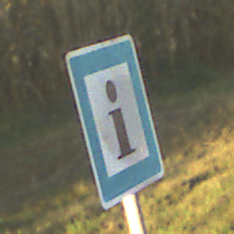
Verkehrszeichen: Informationsstelle
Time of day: SunriseSunset
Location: Outdoor (RoadRail)
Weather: Clear
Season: NotSpecified
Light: Natural